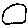
Label: circle